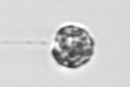
Label: coccolithophorid